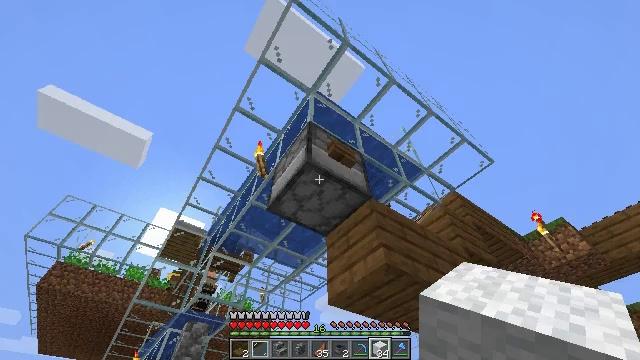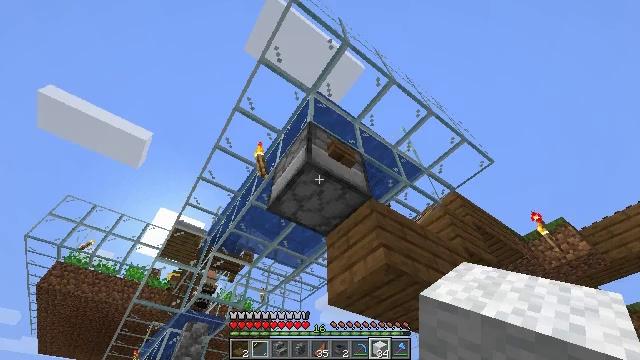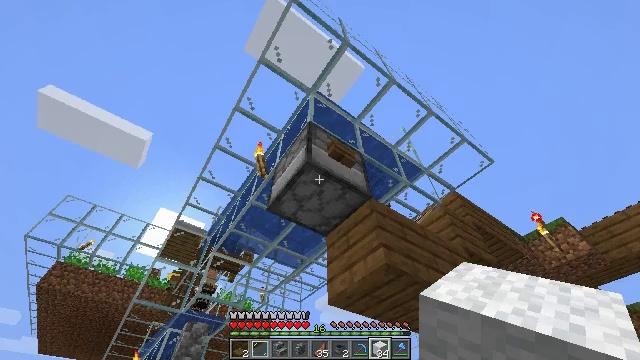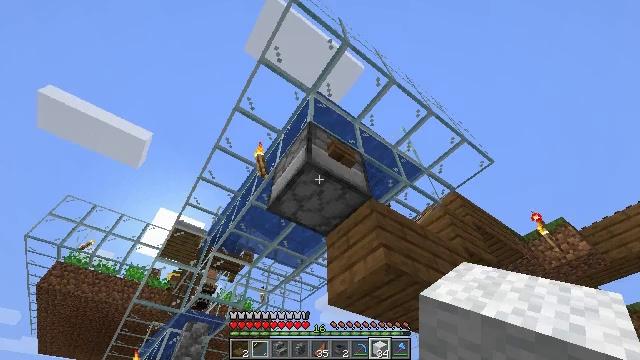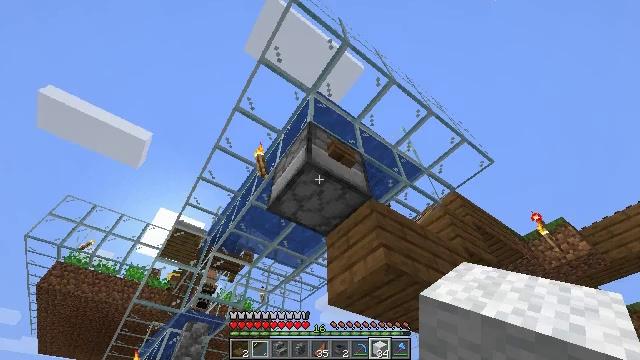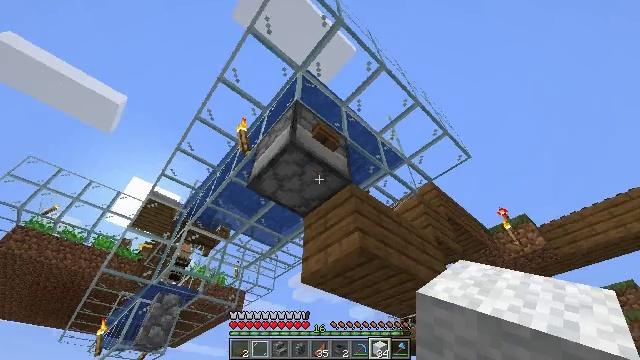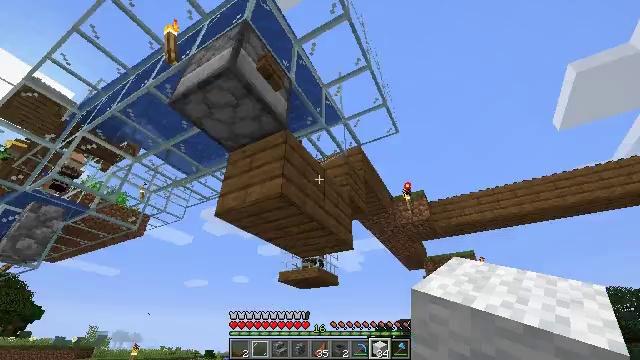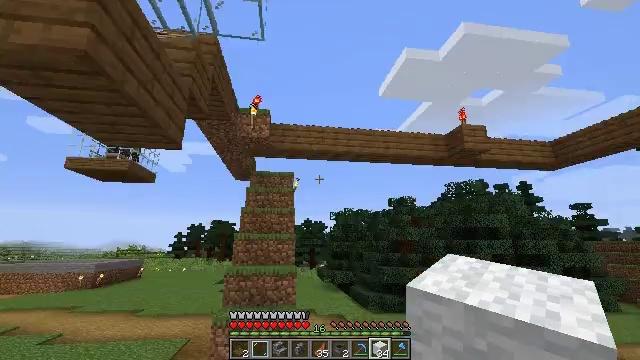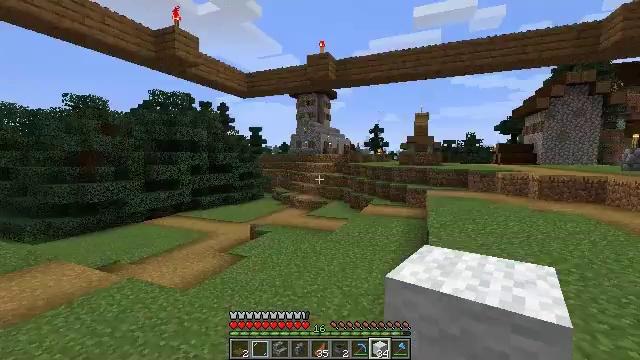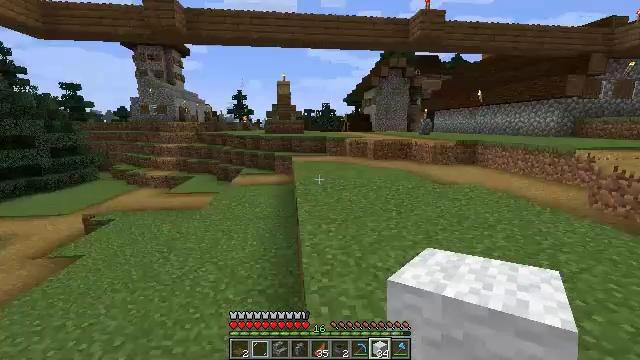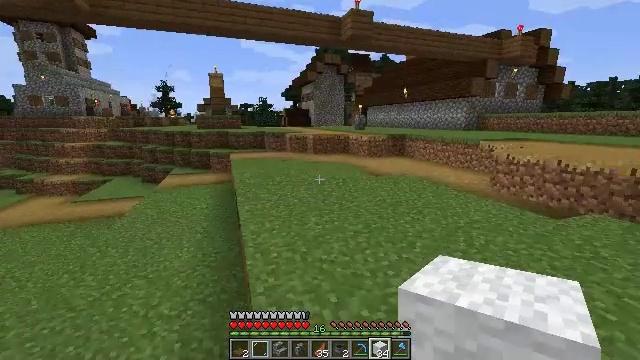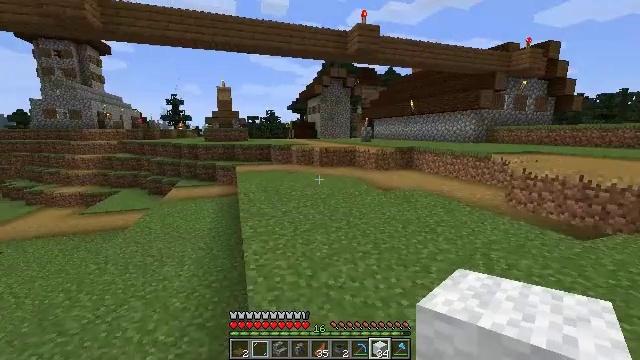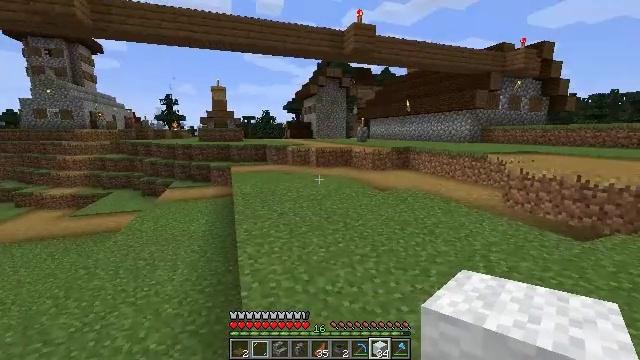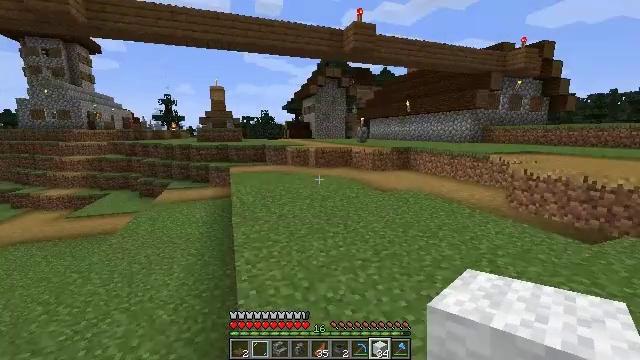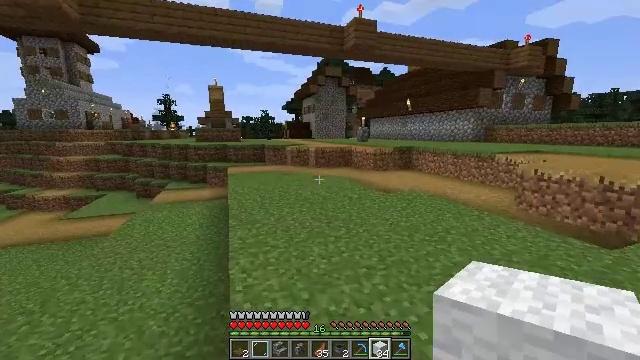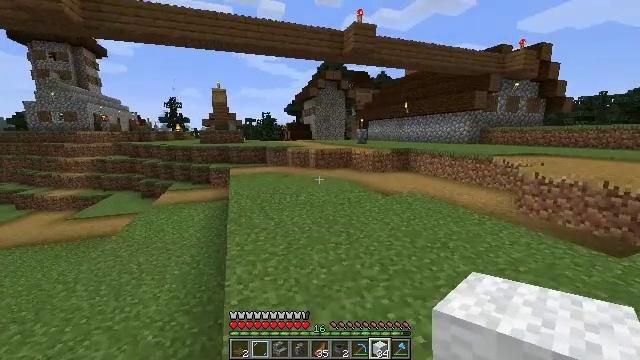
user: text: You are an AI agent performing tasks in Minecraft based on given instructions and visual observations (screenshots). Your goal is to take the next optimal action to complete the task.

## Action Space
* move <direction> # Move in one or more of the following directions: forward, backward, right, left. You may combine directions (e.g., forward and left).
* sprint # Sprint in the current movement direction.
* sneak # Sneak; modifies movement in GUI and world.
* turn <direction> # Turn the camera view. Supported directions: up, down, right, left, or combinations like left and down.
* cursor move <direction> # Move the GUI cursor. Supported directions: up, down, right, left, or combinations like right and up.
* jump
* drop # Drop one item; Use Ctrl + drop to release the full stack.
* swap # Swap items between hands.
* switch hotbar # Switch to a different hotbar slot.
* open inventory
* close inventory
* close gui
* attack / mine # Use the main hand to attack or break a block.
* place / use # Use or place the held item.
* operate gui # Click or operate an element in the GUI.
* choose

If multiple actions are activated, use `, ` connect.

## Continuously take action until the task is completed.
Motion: motion action
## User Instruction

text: Remove the blue bed from its location.
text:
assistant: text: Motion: close gui
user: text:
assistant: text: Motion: no_op
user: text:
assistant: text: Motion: no_op
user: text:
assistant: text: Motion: no_op
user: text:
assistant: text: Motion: turn right and down
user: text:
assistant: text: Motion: turn right and down
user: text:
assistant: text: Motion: turn right and down
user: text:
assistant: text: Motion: turn right and down
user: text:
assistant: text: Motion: turn right and down
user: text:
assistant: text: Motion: move forward, turn right and down
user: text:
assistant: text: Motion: move forward, turn left and up
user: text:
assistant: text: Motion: move forward
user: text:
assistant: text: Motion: move forward
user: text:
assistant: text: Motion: move forward, sprint
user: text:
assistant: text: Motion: move forward, sprint
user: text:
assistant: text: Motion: move forward, sprint, turn right and up
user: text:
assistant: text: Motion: move forward, sprint, turn right and up
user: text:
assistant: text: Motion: move forward
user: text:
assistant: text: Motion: move forward
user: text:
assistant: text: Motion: move forward, sprint
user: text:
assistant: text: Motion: move forward, sprint
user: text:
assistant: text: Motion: move forward, sprint, turn left
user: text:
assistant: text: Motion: move forward, sprint, turn left
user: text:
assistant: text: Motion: move forward, turn left
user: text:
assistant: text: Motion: move forward
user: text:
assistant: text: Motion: move forward
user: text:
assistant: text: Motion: move forward, jump
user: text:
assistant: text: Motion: move forward, jump
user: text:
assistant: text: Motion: move forward, jump
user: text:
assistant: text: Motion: move forward, jump